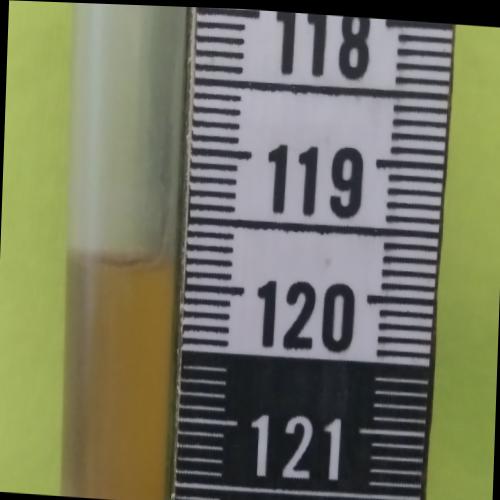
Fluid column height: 119.8 cm